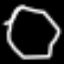
Label: octagon